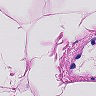
Metastatic tissue present: no